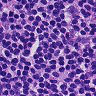
Metastatic tissue present: no